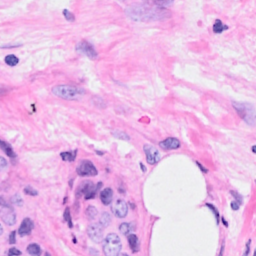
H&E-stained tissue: Breast